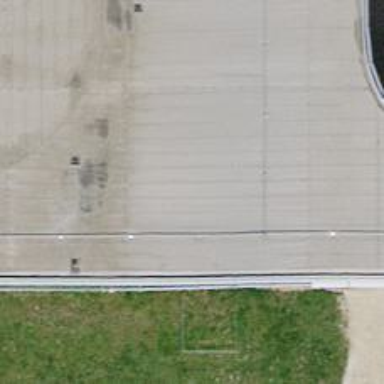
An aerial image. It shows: Bicycle parking area with wall loops.